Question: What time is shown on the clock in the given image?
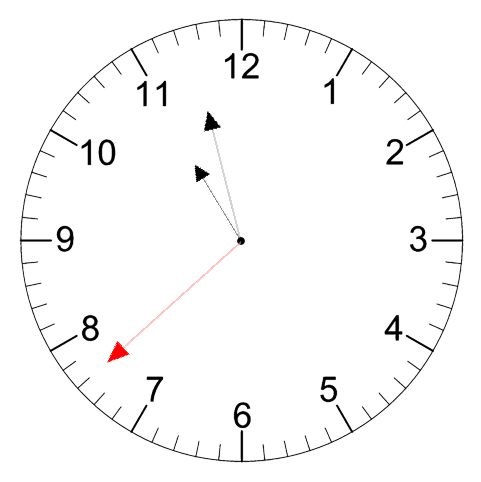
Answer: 10:57:38